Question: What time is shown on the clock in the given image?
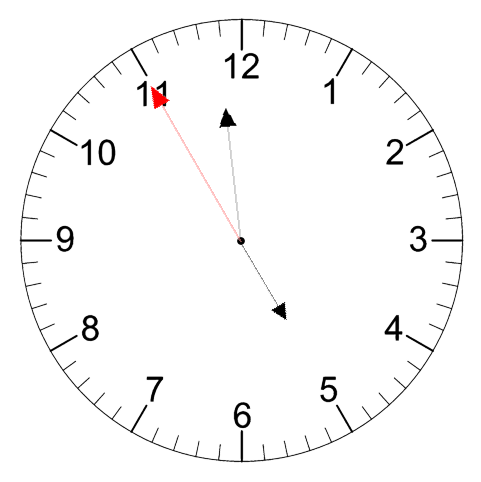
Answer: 04:58:55